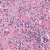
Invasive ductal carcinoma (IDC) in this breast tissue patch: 1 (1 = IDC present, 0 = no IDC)